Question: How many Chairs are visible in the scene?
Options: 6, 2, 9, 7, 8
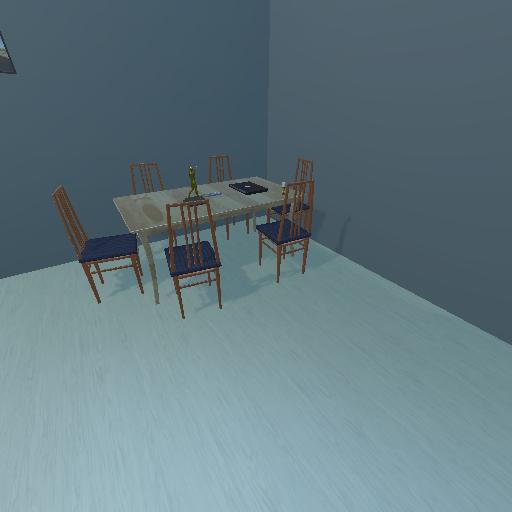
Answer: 6